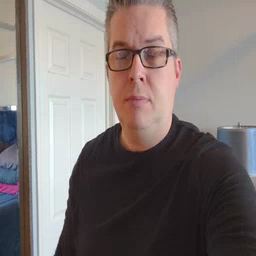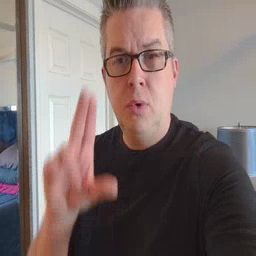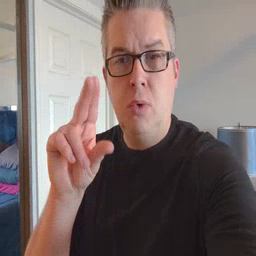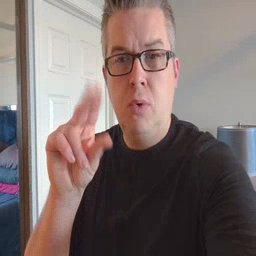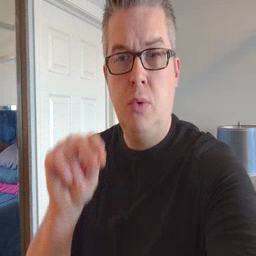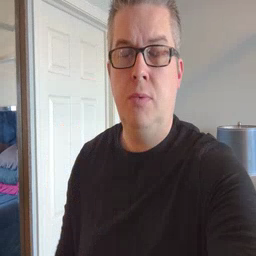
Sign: no